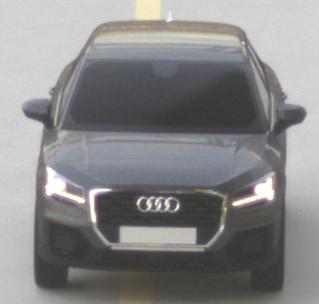
Make: Audi
Model: Q2
Model produced from: 2016
Model produced until: 2020
Doors: 5
Color: gray
Road condition: dry road
Daytime: sunrise or sunset
Contrast: medium contrast